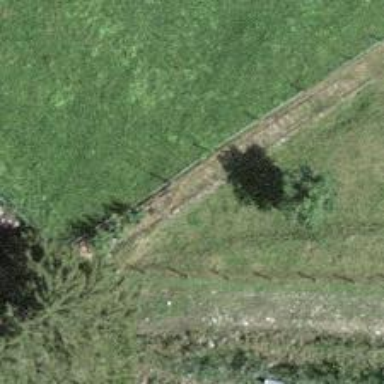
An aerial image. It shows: Disused railway.